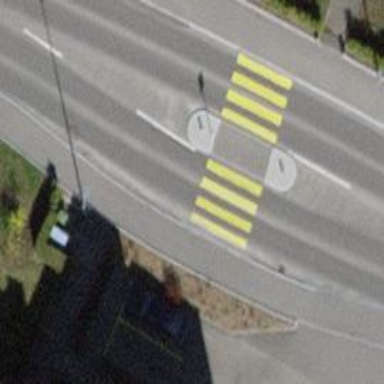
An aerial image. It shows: Uncontrolled zebra crossing with pedestrian island.